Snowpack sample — Buffalo Mountain, Silverthorne, Colorado, USA (2/22/26, 2:02 PM MST)
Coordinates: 39.622, -106.113
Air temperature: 33 °F
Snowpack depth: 63 cm
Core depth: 50 cm
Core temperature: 28.4 °F
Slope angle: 11°, slope face: 116°
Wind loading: low
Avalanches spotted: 0
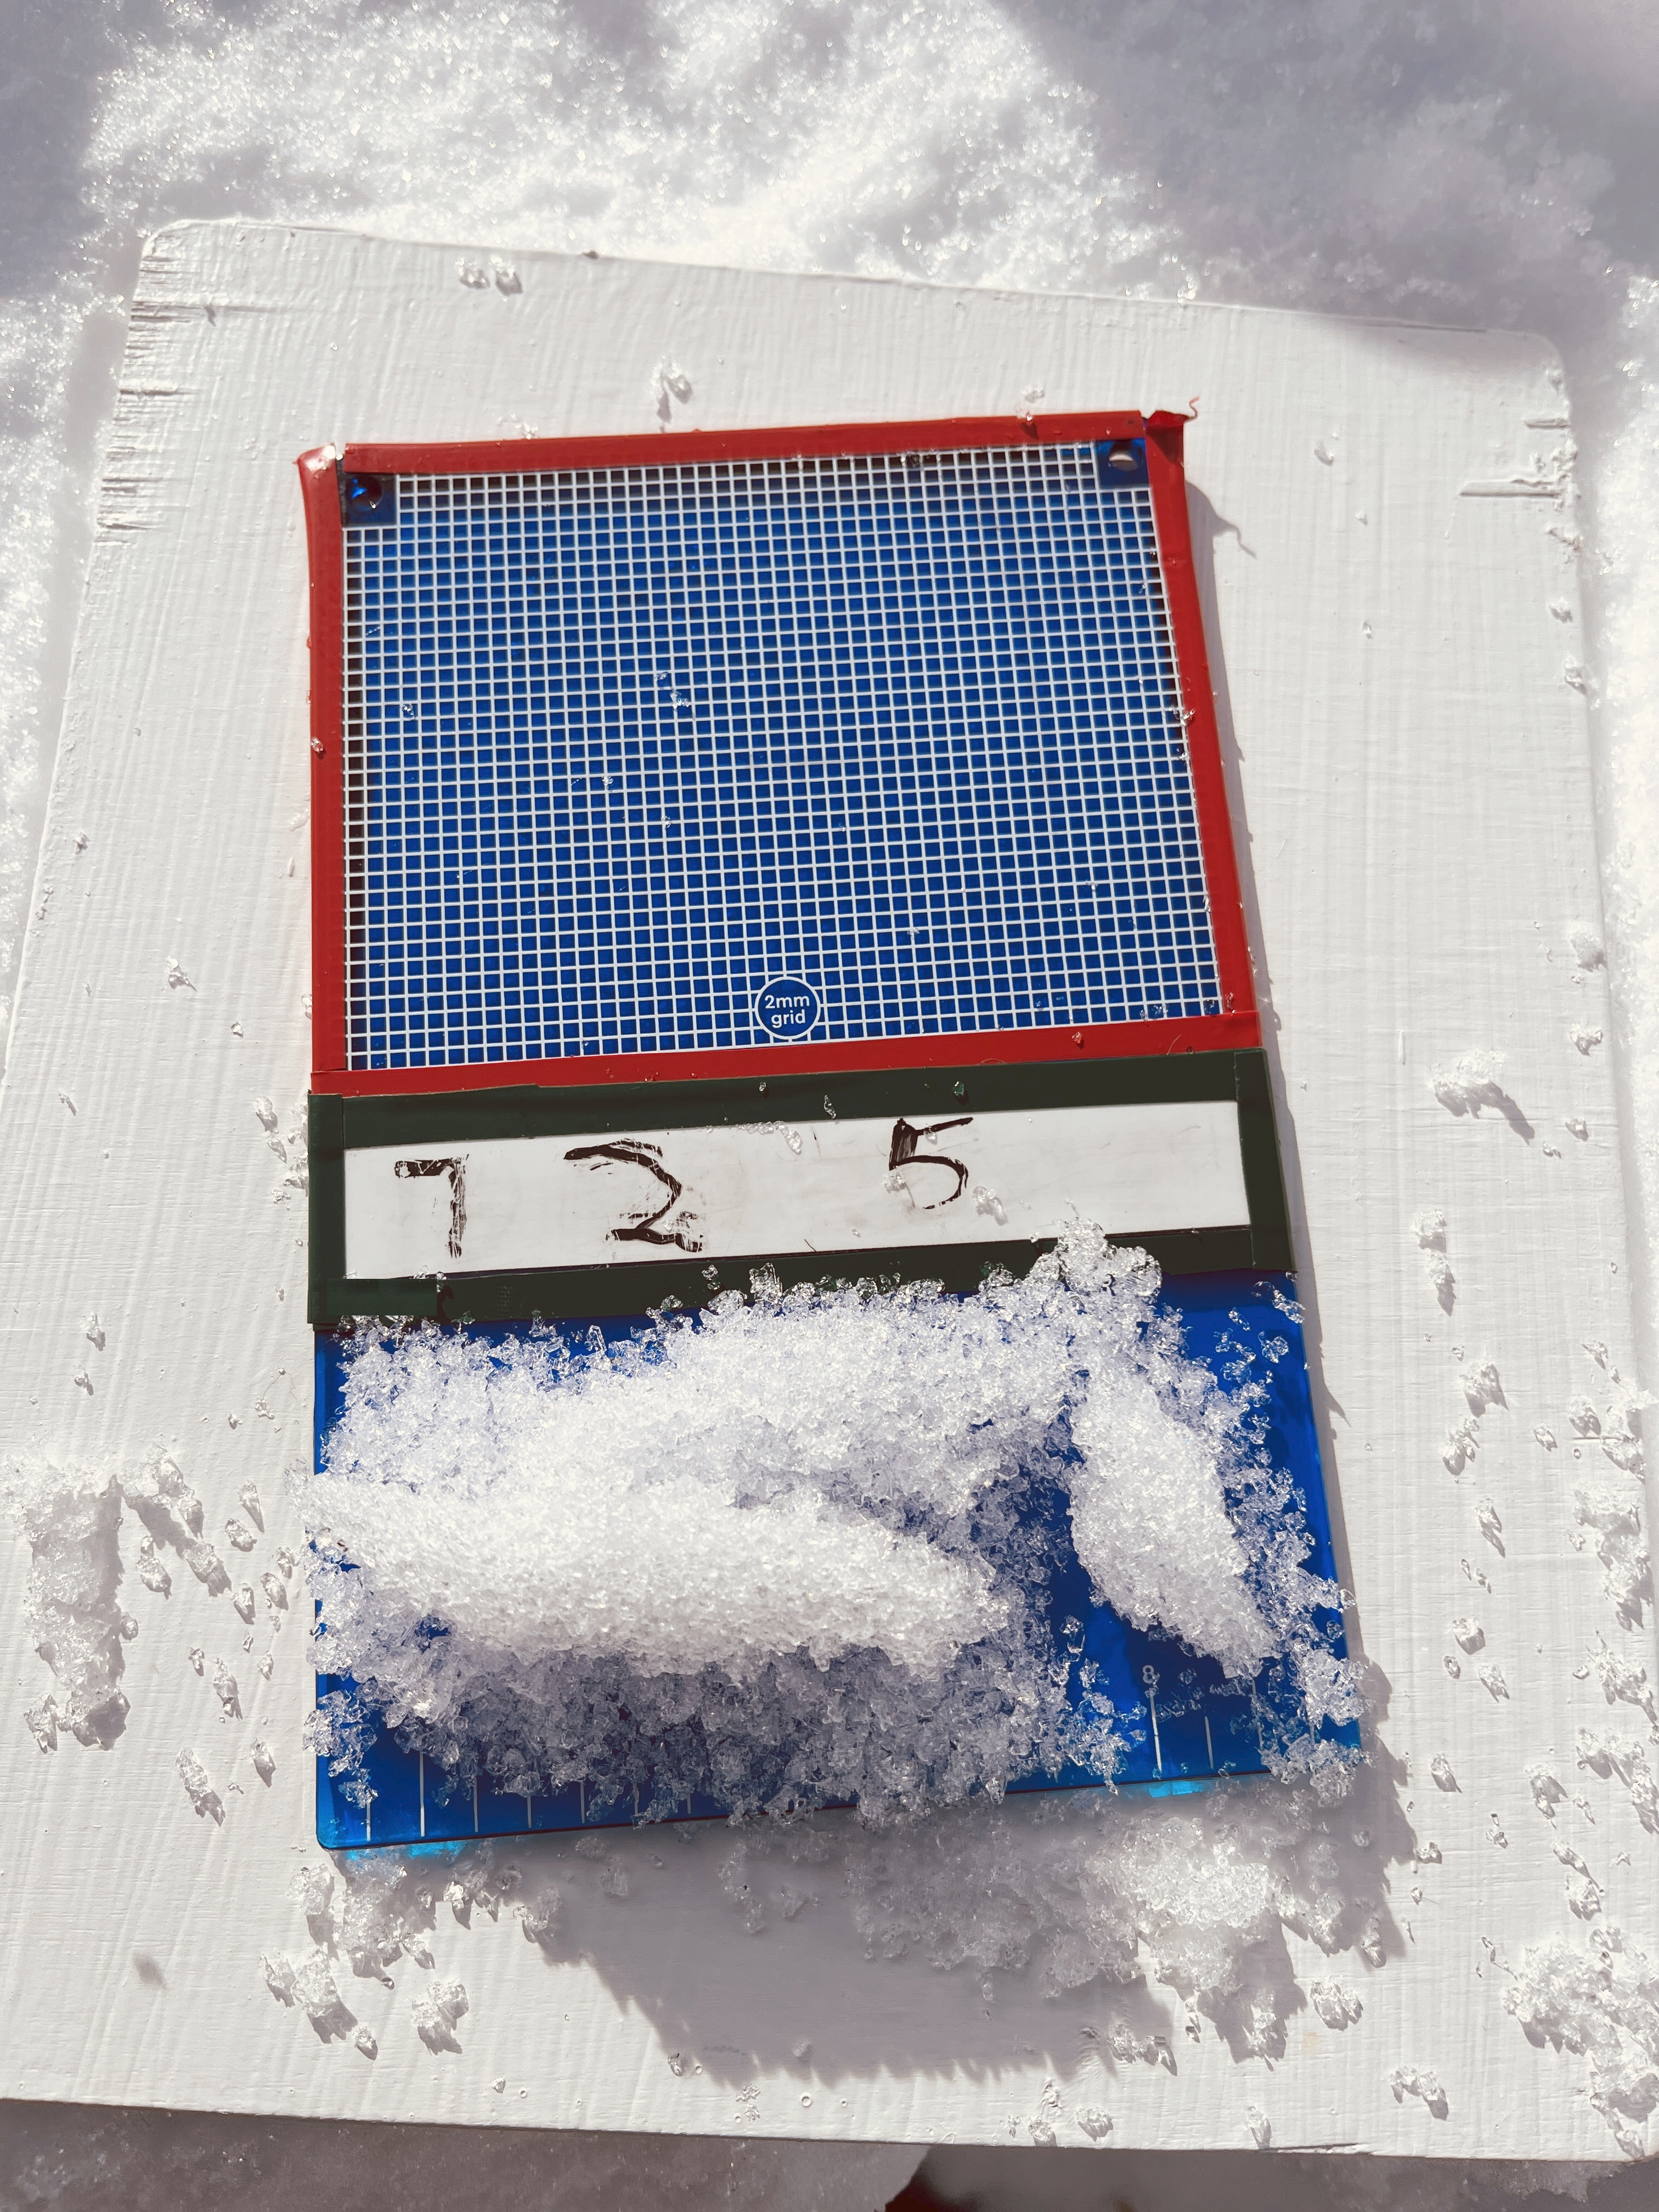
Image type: crystal_card
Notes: In a firebreak similar to site 1, minimal wind loading with no spotted avalanches (not many faces in view though)